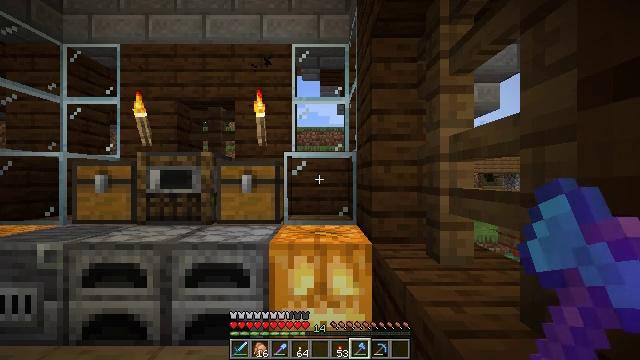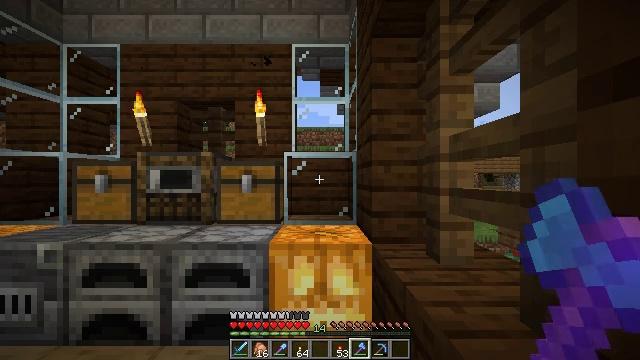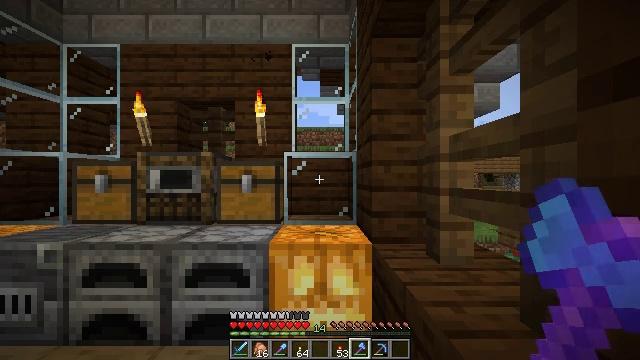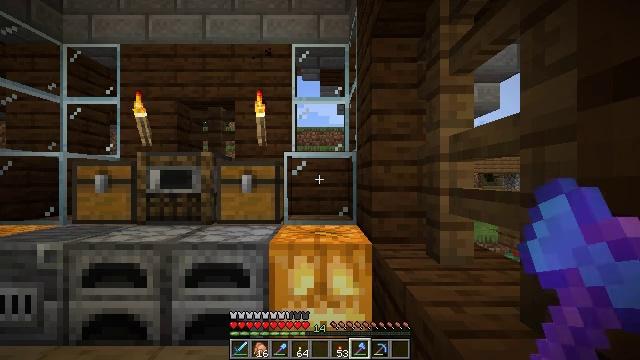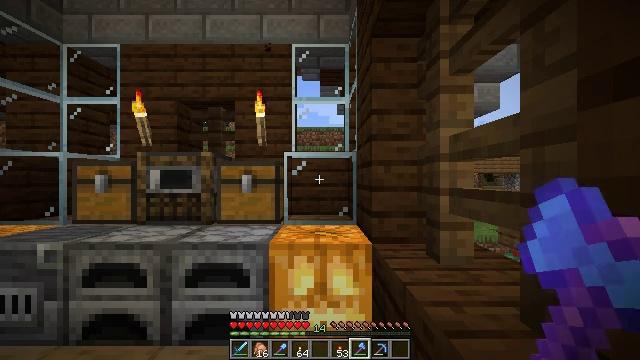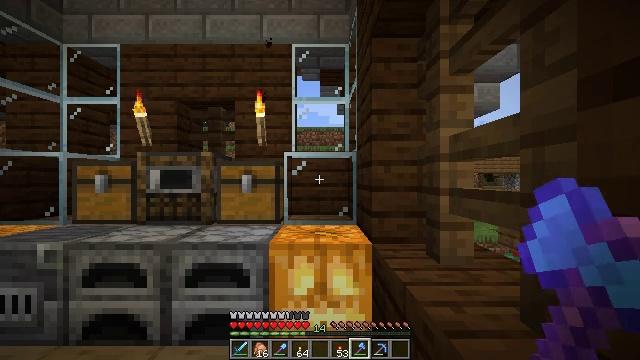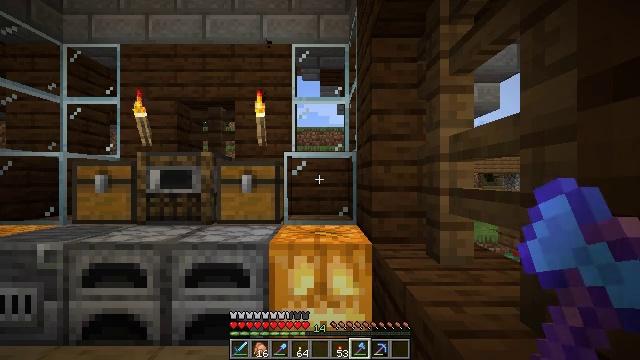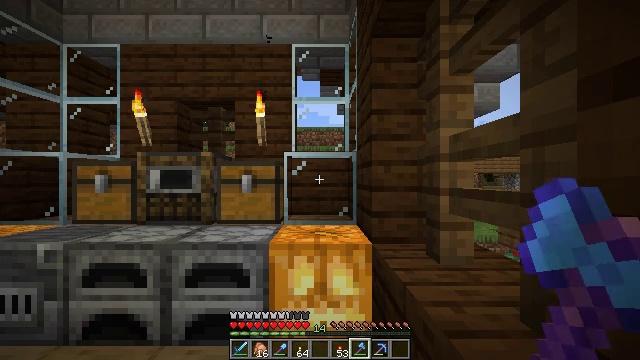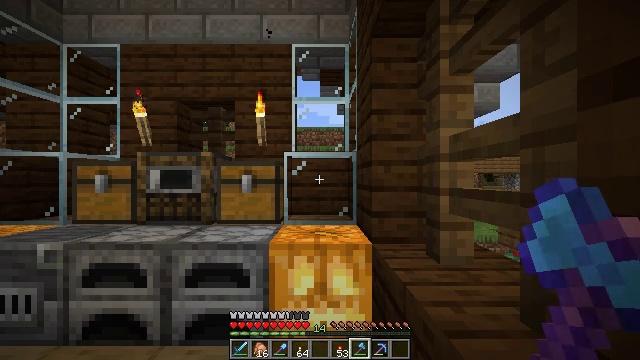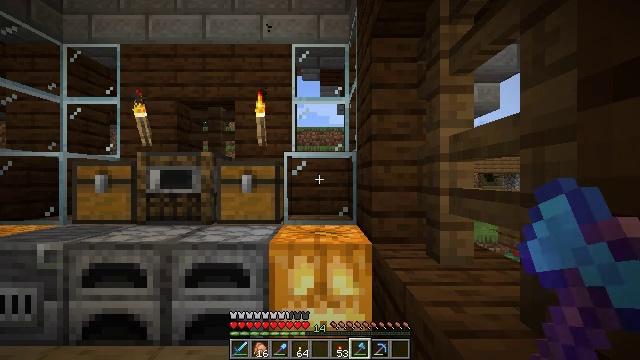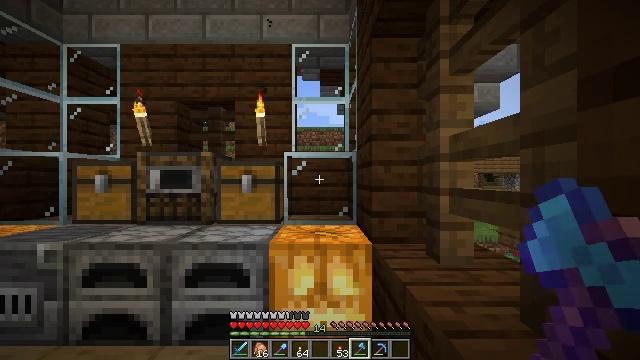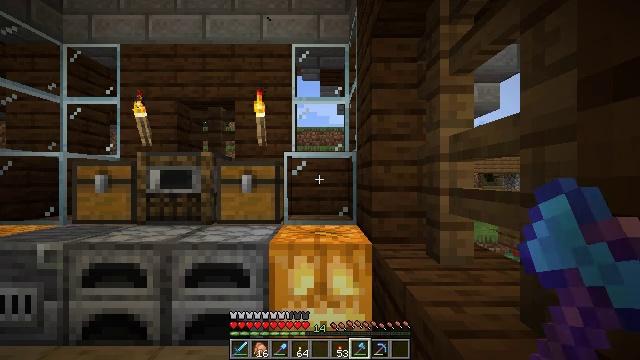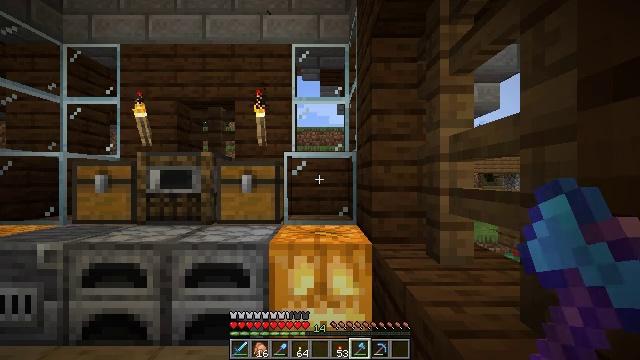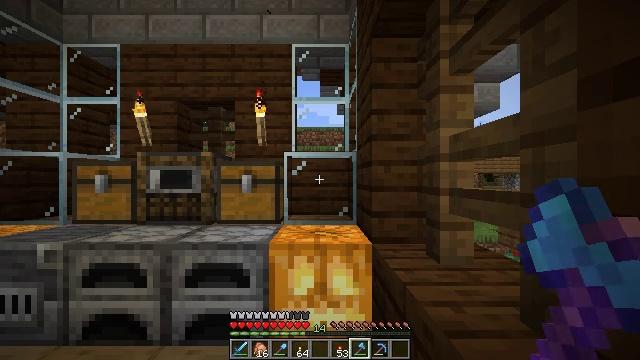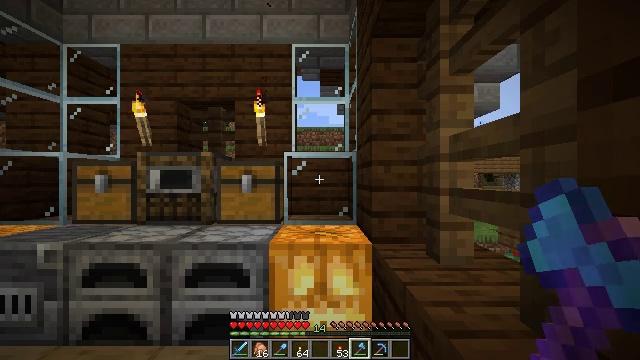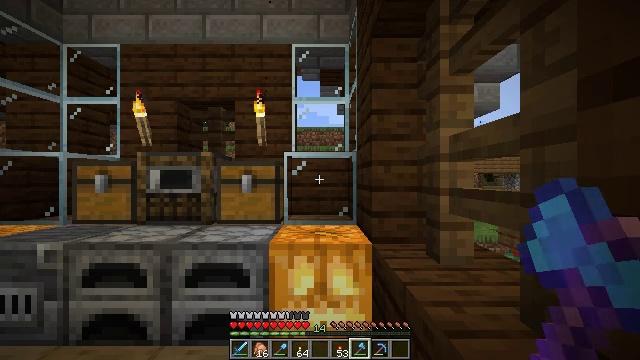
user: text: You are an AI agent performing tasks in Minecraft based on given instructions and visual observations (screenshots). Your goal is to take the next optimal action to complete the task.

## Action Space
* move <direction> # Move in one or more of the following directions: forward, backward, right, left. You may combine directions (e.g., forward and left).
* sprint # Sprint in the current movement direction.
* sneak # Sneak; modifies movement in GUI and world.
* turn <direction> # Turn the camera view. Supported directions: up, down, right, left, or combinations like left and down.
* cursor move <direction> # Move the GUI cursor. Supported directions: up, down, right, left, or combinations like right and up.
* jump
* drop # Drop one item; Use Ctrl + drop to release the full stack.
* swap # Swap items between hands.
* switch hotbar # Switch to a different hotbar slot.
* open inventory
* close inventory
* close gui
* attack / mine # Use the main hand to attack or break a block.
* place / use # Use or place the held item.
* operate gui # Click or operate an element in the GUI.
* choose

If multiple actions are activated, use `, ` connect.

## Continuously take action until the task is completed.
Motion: motion action
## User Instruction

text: Craft a brown bed with wool and dye.
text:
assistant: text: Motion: no_op
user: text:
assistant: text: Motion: no_op
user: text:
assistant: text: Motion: no_op
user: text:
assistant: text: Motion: no_op
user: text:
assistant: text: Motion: no_op
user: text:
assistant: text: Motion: no_op
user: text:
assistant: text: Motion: no_op
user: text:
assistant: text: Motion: no_op
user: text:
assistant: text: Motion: no_op
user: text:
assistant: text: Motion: no_op
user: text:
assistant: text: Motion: no_op
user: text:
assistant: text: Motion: no_op
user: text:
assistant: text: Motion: no_op
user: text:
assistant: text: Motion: no_op
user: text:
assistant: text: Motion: no_op
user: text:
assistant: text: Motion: no_op
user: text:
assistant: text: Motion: no_op
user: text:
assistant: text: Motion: no_op
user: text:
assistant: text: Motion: no_op
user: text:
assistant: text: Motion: no_op
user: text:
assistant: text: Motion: no_op
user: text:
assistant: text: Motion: no_op
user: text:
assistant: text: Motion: no_op
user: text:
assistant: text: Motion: no_op
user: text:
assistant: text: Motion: no_op
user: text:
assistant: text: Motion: no_op
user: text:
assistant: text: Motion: no_op
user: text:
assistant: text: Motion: no_op
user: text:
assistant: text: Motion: no_op
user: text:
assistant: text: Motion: no_op